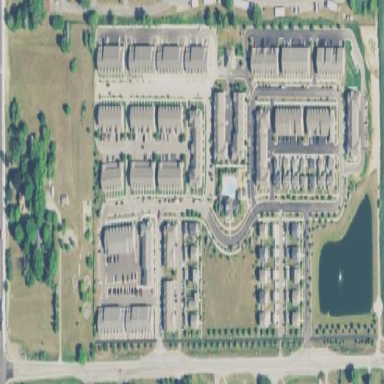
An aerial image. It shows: Residential area with apartments.